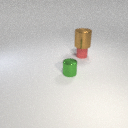
small red rubber cylinder below large brown metal cylinder